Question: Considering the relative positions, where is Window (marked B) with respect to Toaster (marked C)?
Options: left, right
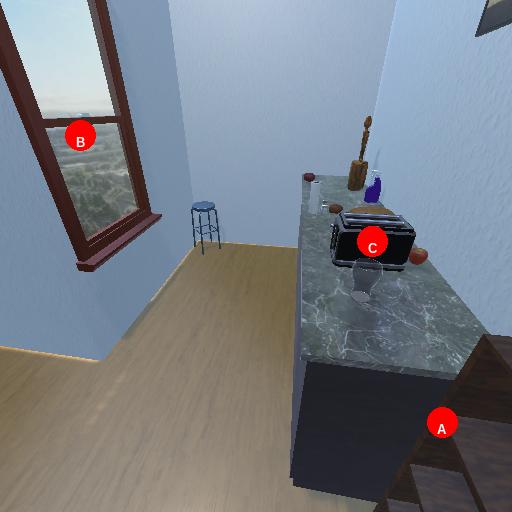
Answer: left